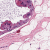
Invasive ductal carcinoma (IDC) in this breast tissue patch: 0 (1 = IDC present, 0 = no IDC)